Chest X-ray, PA view. Patient: 48 years old, sex F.
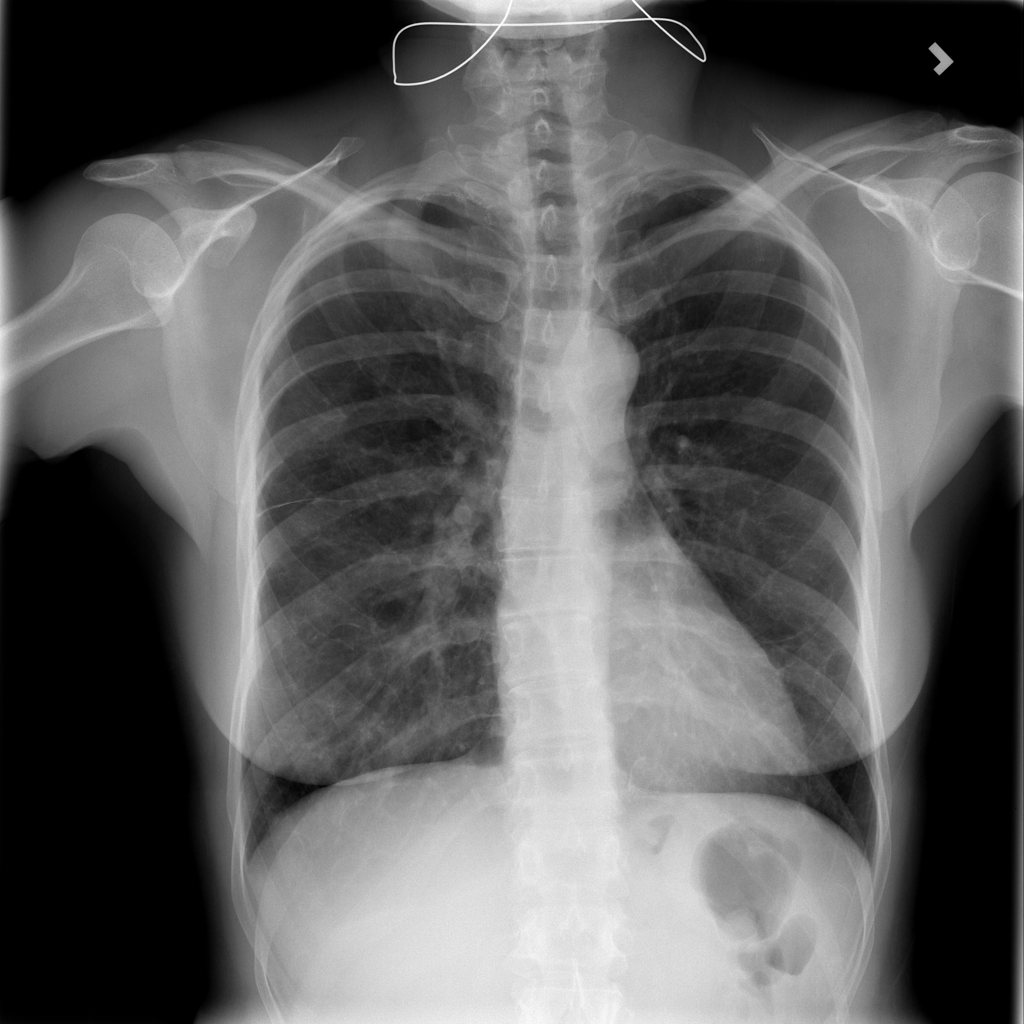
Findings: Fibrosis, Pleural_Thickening